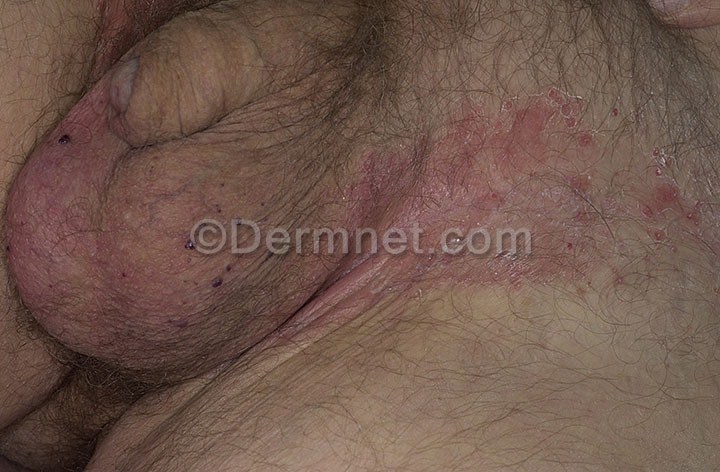
Disease: Tinea Ringworm Candidiasis and other Fungal Infections